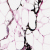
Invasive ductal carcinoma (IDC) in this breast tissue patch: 0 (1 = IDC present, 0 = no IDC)